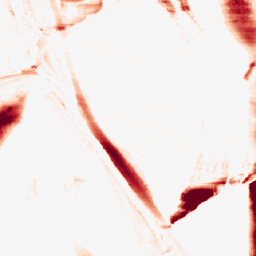
Category: morphological
Decomposition family: morphological_ellipse
Decomposition parameters: operation: opening
width: 5
height: 50
Upsampling method: area
Upsampling parameters: scale: 2
Upsampling scale: 2